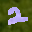
Label: 2